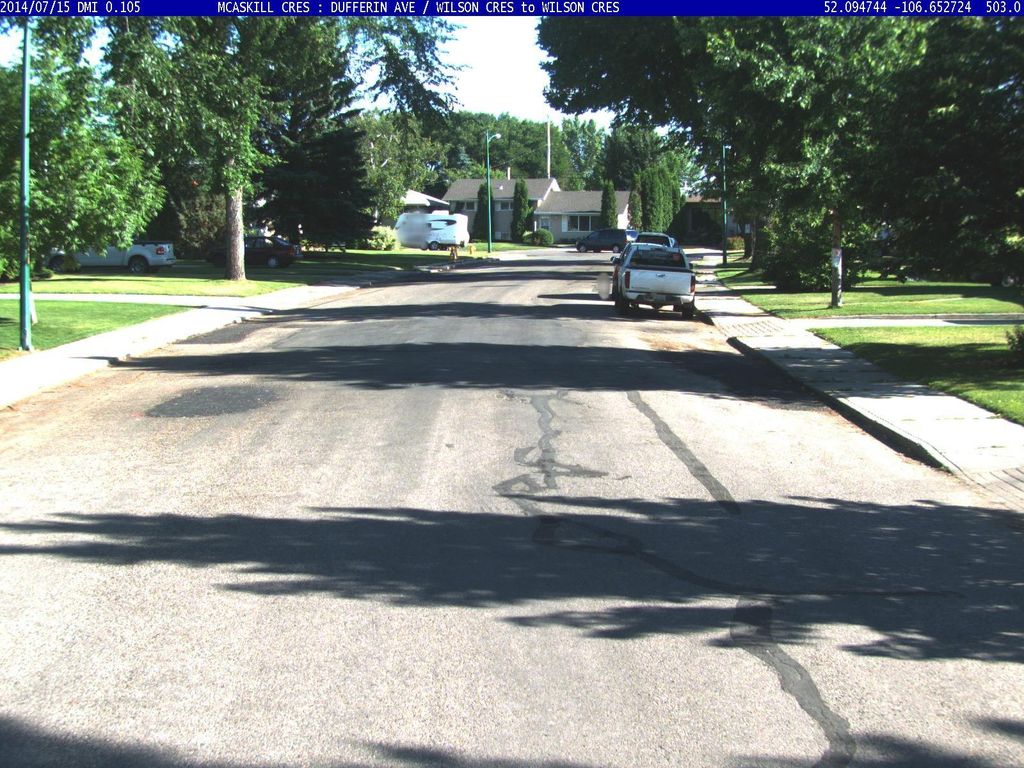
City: saskatoon